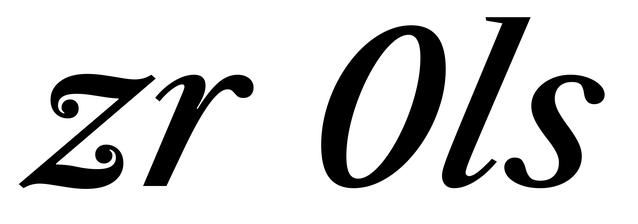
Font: LibreCaslonText-Italic_Medium_Italic